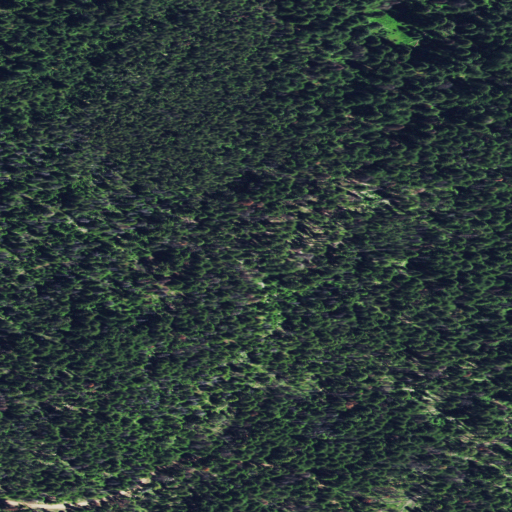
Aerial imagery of mountain in Idaho named Rainy Day Point containing only evergreen forest